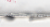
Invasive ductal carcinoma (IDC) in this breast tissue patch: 0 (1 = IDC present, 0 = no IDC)